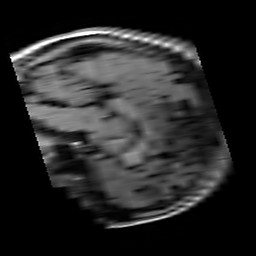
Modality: T1w
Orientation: sagittal
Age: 19
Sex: female
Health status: healthy
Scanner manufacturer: siemens
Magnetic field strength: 3 T
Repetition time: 4.1 s
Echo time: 0.0085 s